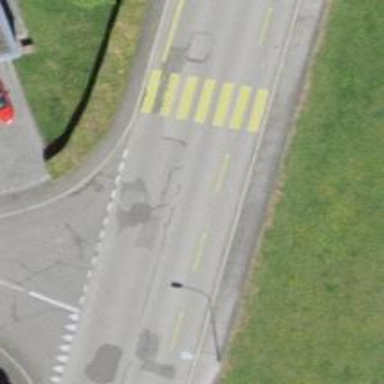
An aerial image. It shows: Zebra crossing on the road.